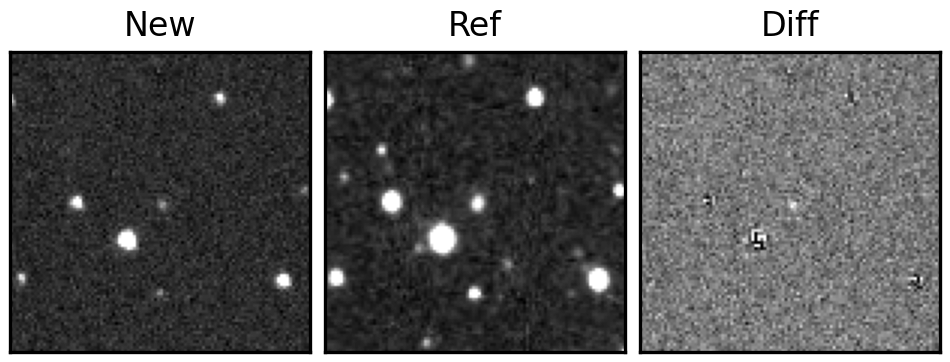
Label: real